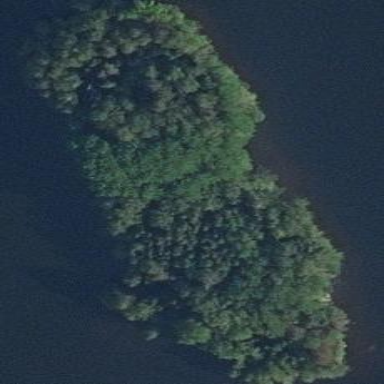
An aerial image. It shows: Islet surrounded by woodland.